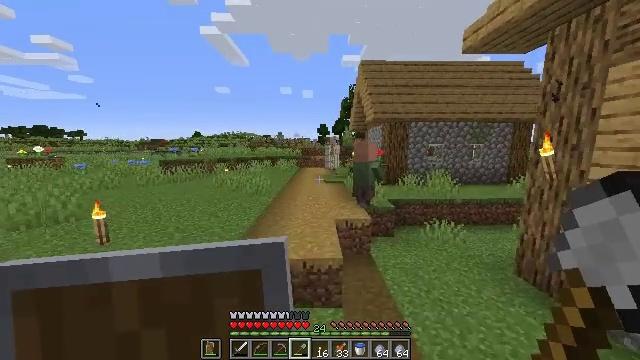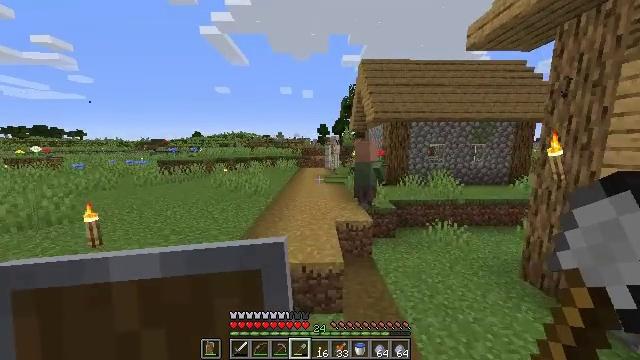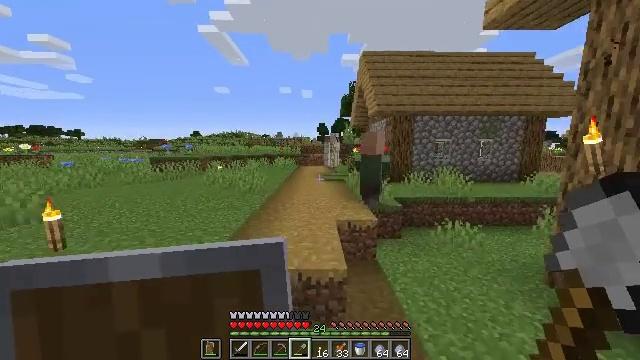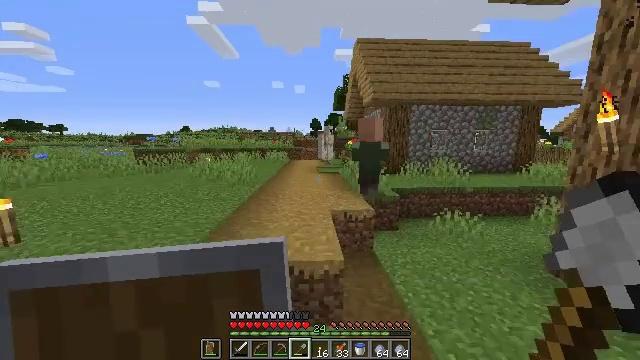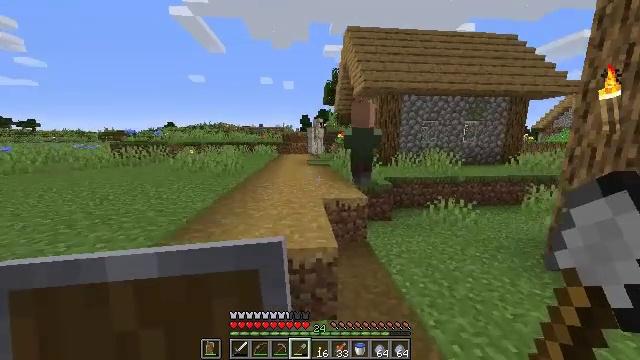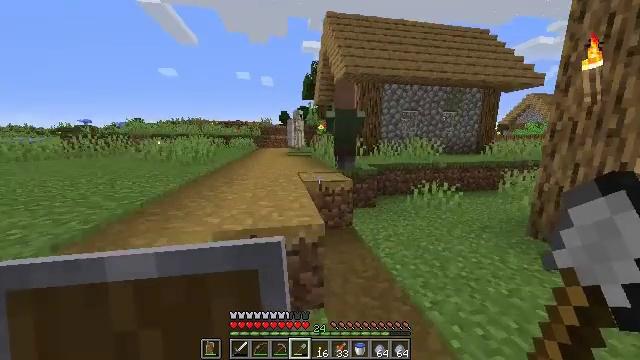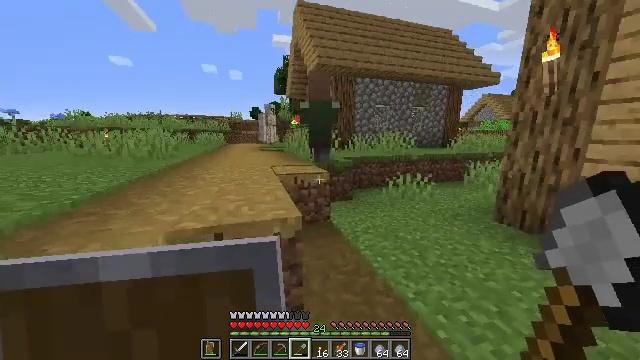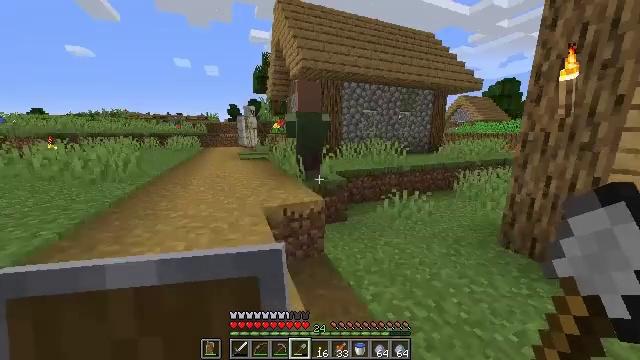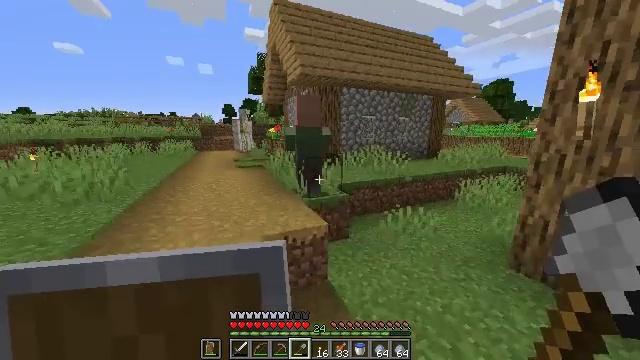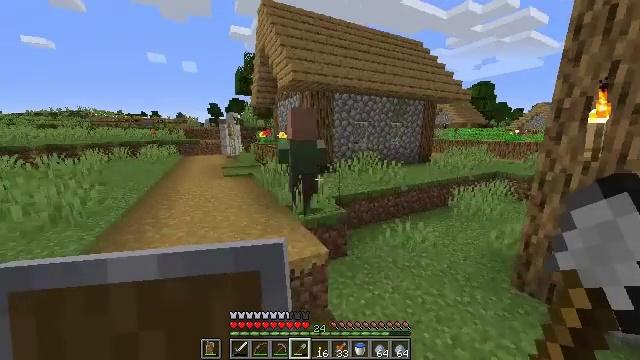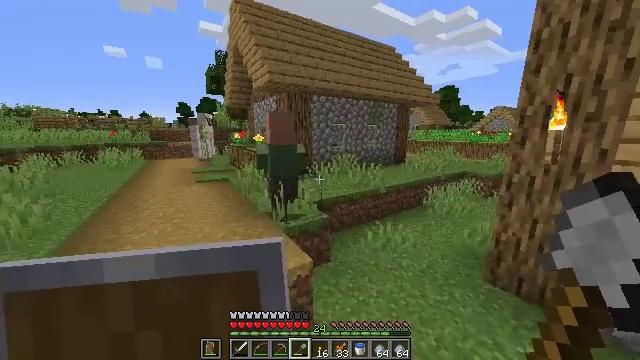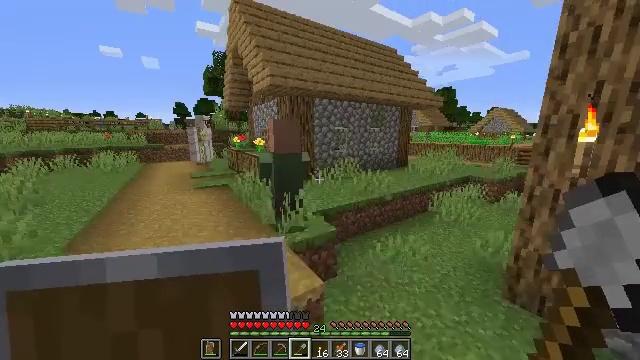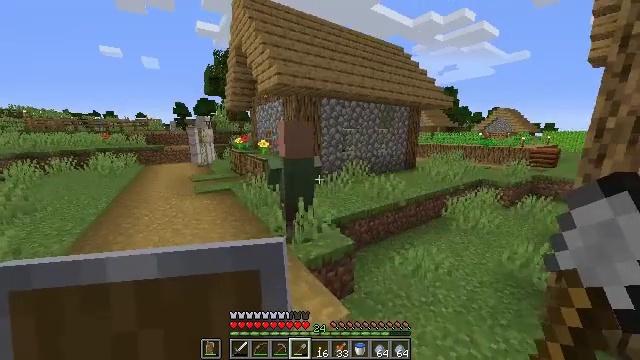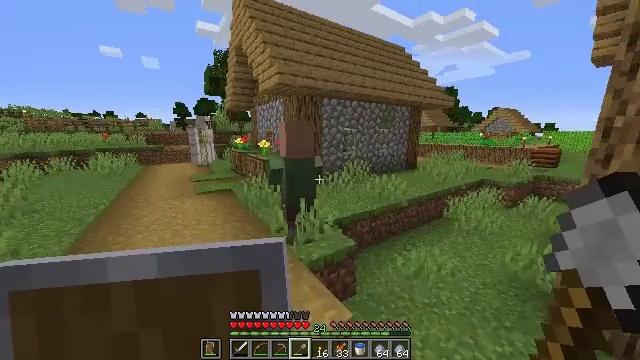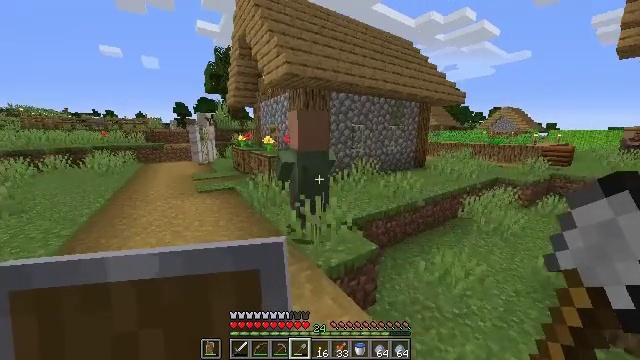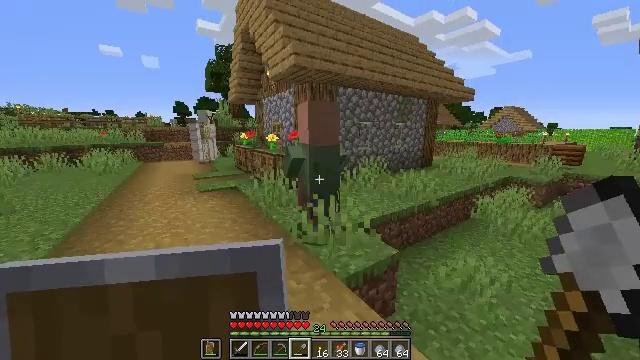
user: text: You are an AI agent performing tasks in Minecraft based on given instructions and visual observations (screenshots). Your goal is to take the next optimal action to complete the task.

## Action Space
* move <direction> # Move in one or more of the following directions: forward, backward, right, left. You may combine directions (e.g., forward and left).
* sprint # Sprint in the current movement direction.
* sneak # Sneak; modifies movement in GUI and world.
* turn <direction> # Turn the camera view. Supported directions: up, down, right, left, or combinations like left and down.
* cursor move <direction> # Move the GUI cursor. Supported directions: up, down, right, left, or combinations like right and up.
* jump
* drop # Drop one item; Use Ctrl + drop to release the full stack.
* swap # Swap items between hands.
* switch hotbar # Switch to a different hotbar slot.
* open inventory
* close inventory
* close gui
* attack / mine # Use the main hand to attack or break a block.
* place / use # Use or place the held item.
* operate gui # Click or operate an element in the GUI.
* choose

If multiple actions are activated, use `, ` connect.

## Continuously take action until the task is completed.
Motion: motion action
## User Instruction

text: Collect potatoes from the garden.
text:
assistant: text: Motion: move forward
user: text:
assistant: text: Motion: move forward
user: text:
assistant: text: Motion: move forward, turn right and down
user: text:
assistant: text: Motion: move forward, turn right
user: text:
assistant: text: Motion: move forward, turn right
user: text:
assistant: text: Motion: move forward, turn right
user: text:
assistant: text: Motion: move forward and move left, turn right, jump
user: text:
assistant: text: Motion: move forward and move left, turn right, jump
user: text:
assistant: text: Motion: move forward and move left, turn right, jump
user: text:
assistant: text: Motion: move forward and move left, turn right, jump
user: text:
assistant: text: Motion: move forward and move left, jump
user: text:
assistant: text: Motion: move forward and move left
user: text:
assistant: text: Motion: move forward and move left
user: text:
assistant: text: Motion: move forward and move left
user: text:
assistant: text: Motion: move forward and move left
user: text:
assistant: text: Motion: move forward and move left
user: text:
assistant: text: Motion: move forward
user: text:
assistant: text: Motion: move forward, sprint, turn right
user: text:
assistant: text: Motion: move forward, sprint, turn right
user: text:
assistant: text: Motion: move forward, sprint, turn right
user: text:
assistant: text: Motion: move forward
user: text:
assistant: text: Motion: move forward
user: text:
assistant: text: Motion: move forward
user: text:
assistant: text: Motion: move forward
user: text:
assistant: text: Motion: move forward, turn right
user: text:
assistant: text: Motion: move forward
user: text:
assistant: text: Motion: move forward
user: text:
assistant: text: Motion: move forward
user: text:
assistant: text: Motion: move forward, turn right
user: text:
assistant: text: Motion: move forward, turn right